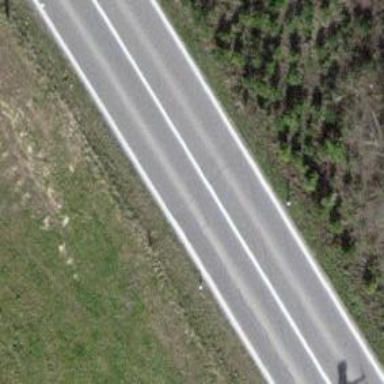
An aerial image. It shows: Secondary road with asphalt surface.